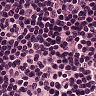
Metastatic tissue present: no